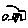
Label: car